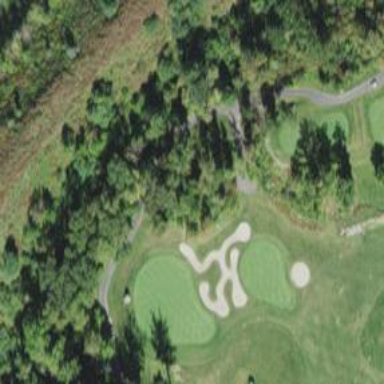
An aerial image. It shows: Service road used as golf cart path.